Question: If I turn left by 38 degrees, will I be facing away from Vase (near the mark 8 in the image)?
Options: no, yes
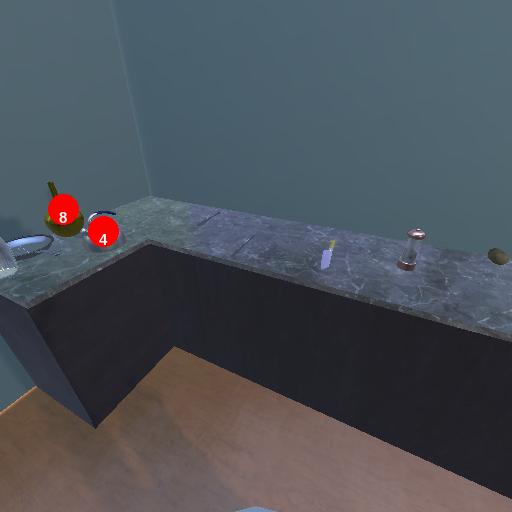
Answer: no